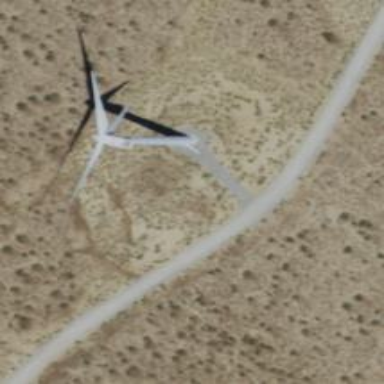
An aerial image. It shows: Wind generator with horizontal axis. The wind turbine is from Vestas.